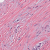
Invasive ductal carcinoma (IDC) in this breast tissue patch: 1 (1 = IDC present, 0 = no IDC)